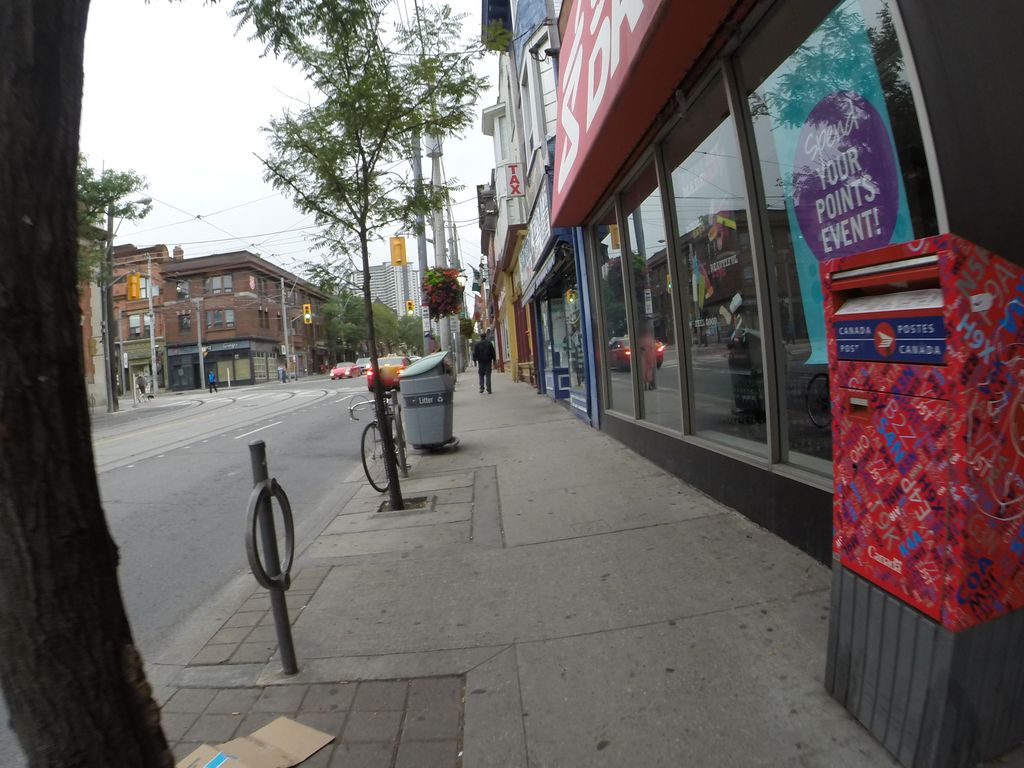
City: toronto